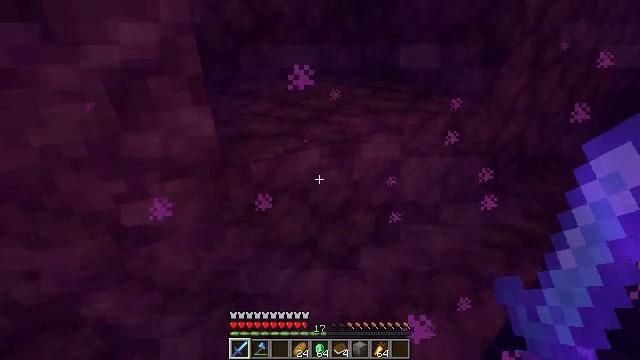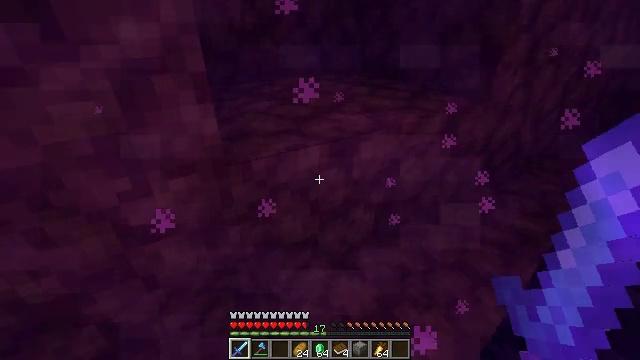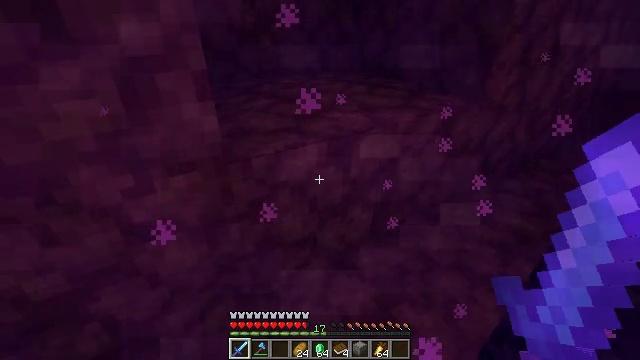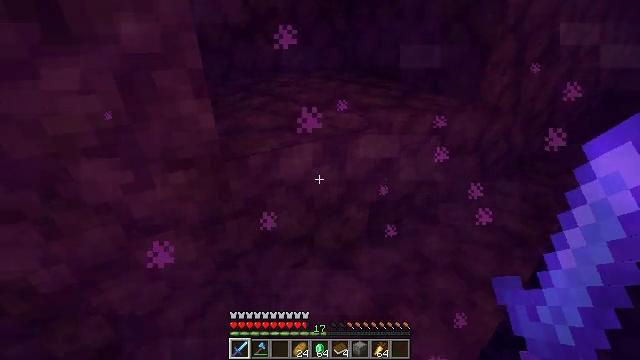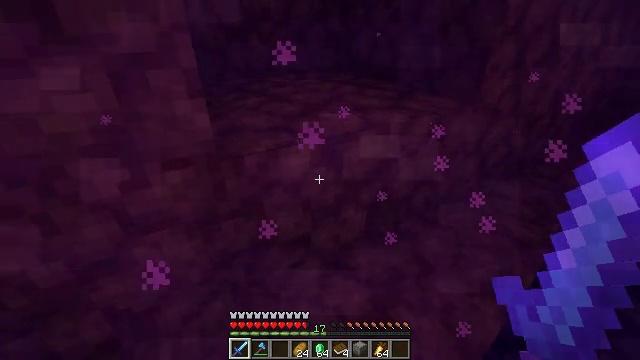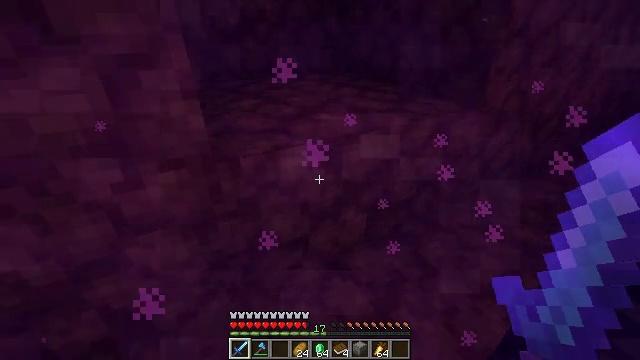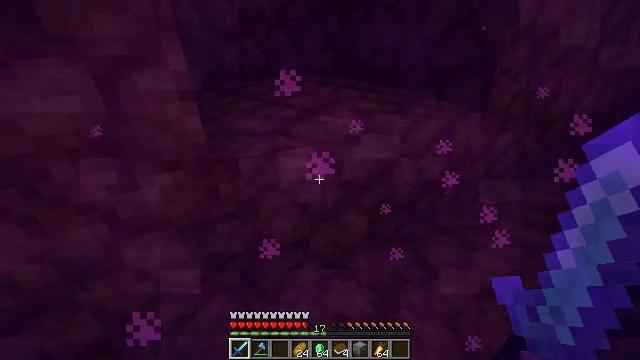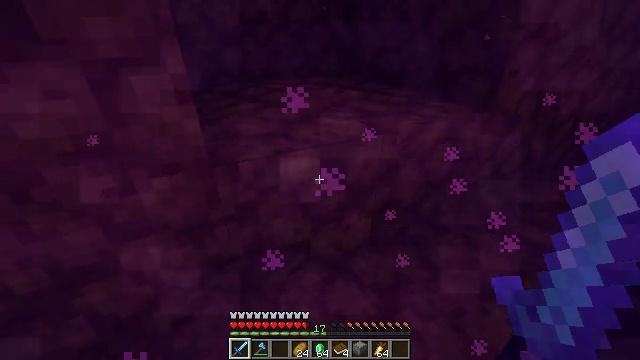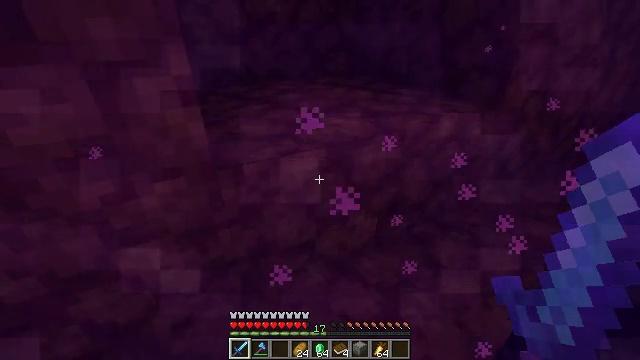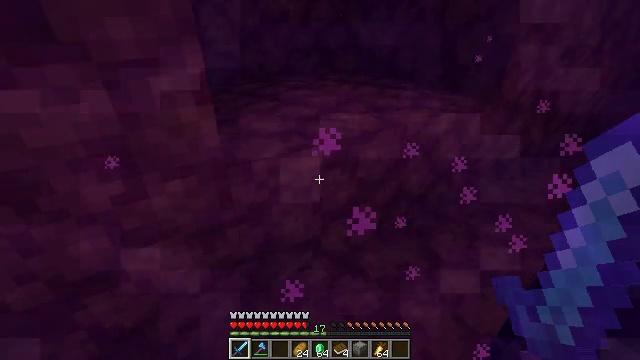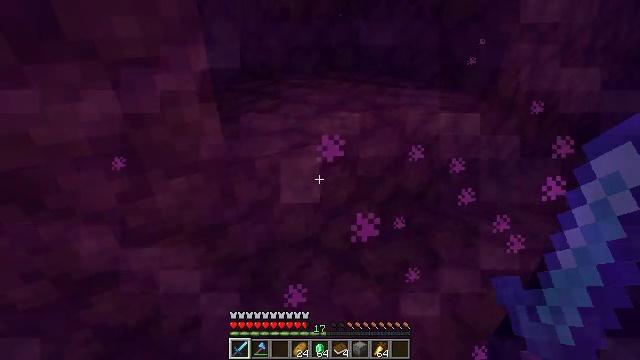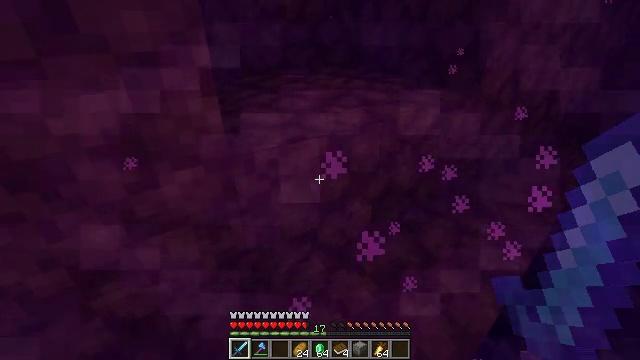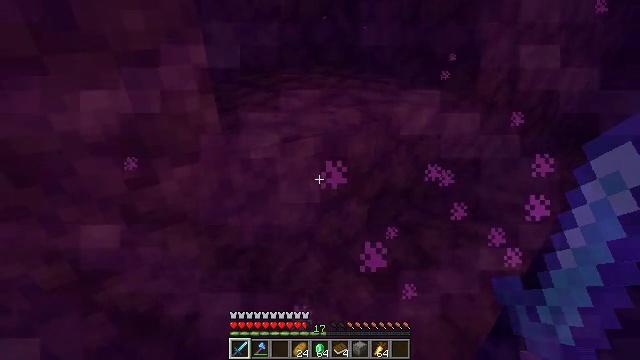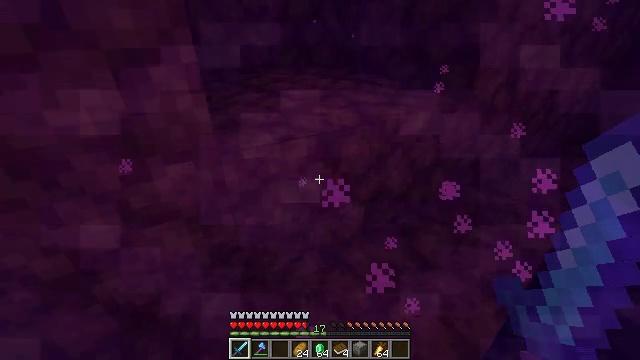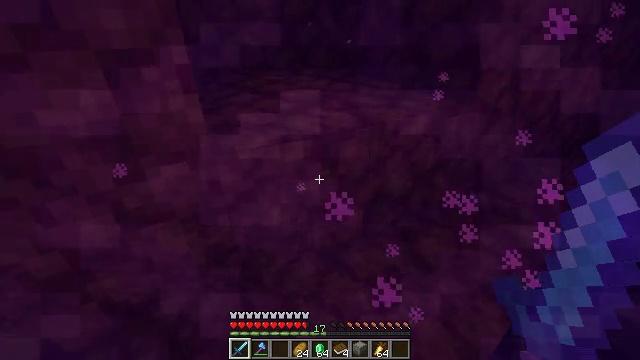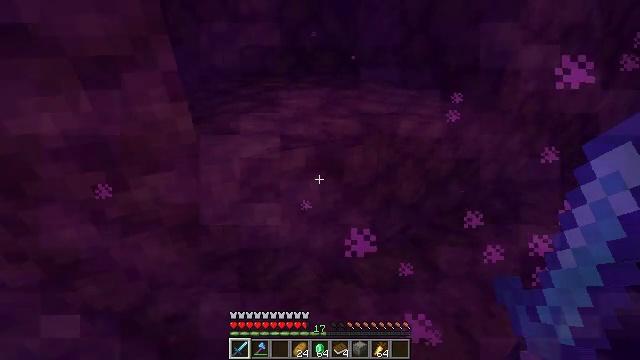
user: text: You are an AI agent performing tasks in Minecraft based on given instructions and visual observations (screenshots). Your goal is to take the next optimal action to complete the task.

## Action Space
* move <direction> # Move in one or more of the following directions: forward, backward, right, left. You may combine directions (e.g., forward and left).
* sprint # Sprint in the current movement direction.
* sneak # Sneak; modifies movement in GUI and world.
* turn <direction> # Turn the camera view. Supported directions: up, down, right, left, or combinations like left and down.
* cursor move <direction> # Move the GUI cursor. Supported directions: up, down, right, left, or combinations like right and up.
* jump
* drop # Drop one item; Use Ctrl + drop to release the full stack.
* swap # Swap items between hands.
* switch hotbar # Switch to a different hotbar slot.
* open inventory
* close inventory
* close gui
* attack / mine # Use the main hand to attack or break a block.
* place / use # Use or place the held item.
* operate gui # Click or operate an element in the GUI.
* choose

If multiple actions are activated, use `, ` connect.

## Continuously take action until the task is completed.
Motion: motion action
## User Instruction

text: Open the crafting table to craft a golden helmet.
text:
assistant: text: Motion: no_op
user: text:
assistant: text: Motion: no_op
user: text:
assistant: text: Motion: no_op
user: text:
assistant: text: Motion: no_op
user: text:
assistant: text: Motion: no_op
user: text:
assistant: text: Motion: no_op
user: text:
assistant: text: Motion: no_op
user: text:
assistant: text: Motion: no_op
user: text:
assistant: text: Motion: no_op
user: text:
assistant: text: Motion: no_op
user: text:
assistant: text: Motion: no_op
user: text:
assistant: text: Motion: no_op
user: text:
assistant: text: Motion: no_op
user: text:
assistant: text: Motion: no_op
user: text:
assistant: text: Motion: no_op
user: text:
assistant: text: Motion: no_op
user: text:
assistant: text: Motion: no_op
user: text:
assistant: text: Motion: no_op
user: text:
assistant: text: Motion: no_op
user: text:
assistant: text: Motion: no_op
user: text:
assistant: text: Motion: no_op
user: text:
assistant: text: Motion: no_op
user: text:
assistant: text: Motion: no_op
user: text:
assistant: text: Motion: no_op
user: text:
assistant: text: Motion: no_op
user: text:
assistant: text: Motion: no_op
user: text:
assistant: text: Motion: no_op
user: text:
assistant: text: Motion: no_op
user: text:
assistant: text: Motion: no_op
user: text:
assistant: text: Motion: no_op